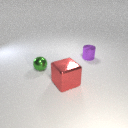
small green metal sphere to the left of large red metal cube